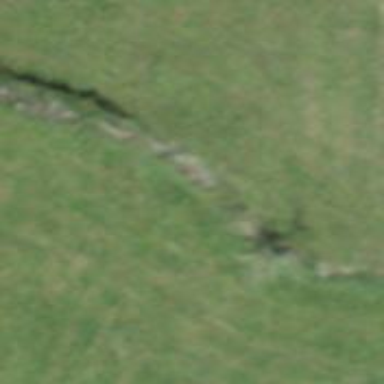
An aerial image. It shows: Dry stone wall barrier.